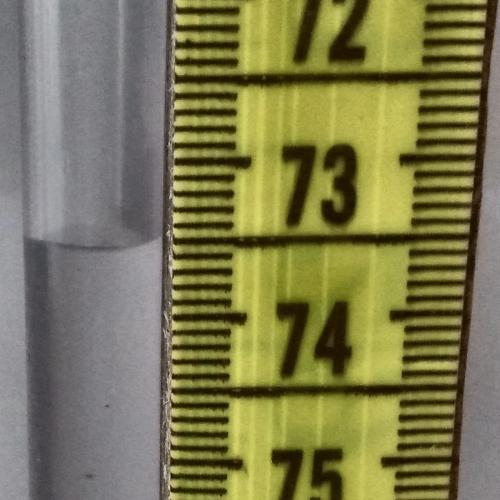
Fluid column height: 73.5 cm